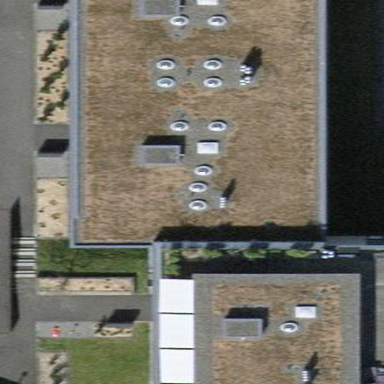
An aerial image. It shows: Flat-roofed apartment building.